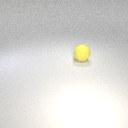
large yellow rubber sphere